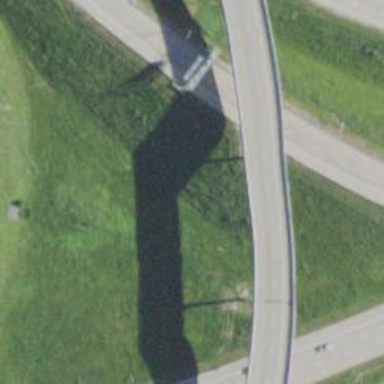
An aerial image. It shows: Bent on bridge.